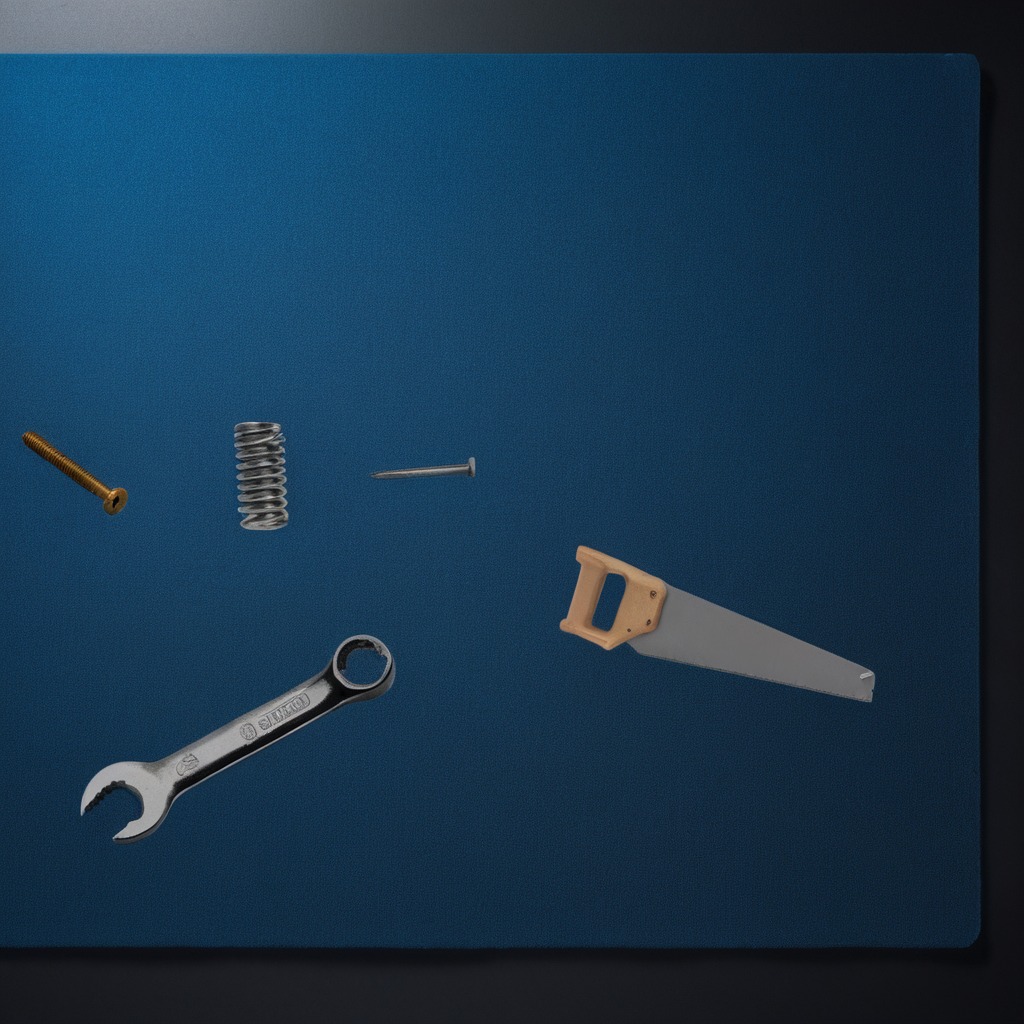
A metal machine screw, an iron nail, a coiled metal spring, a handheld metal saw, and a wrench are lying on the granite tabletop.